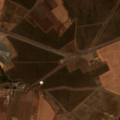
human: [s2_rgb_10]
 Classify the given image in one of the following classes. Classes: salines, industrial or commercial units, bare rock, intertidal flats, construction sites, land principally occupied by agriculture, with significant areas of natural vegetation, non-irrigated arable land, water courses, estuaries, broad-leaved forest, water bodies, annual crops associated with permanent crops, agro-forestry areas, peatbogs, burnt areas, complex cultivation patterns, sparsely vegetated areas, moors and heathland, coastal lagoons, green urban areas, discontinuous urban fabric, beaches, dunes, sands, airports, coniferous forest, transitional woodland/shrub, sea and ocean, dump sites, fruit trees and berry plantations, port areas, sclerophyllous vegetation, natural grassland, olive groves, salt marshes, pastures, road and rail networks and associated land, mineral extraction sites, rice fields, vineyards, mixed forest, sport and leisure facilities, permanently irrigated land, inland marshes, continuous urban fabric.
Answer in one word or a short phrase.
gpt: discontinuous urban fabric, non-irrigated arable land, olive groves